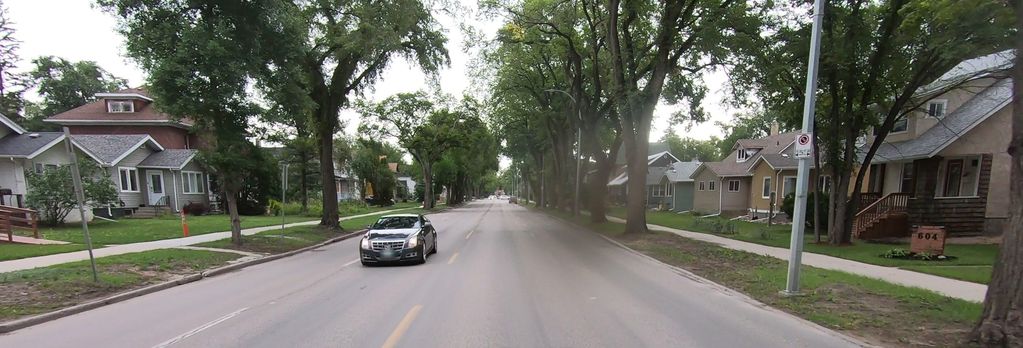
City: winnipeg